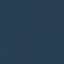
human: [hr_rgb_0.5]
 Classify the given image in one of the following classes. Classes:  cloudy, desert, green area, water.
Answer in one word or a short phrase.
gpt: water